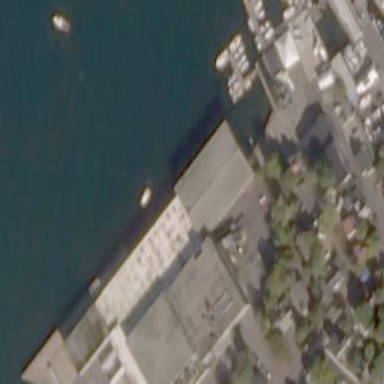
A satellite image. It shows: Man-made pier.